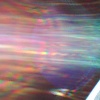
Label: sunburn